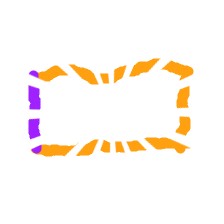
Shape: rectangle